Interaction volume radius: 5 \u00c5
Interaction volume height: 10 \u00c5
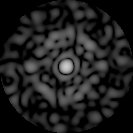
Disorder parameter: 0.855